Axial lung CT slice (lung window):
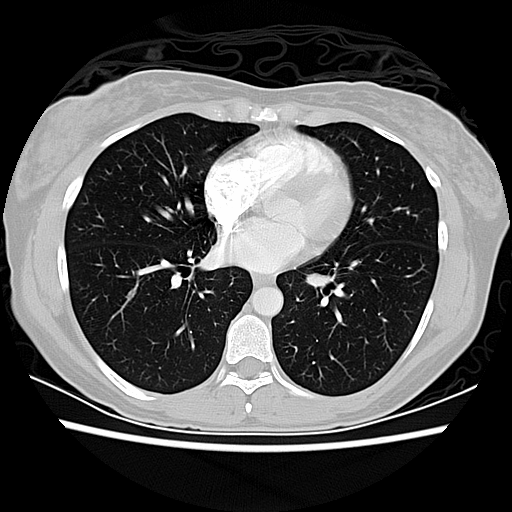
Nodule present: no